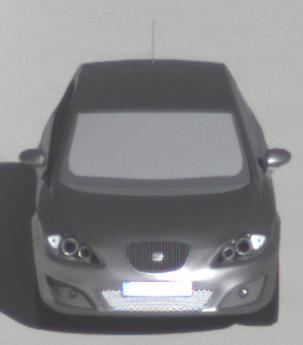
Make: SEAT
Model: Leon 1.4
Detailed model: Leon (1P)
Model produced from: 2009/04
Model produced until: 2010/08
Doors: 5
Color: gray
Road condition: wet road
Daytime: morning or afternoon
Contrast: high contrast